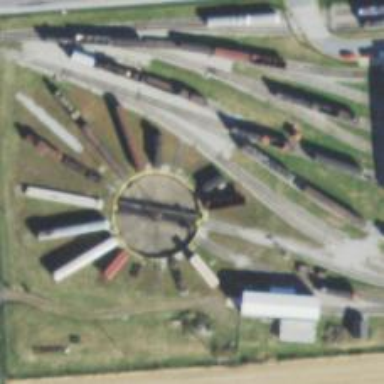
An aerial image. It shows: Preserved rail yard. The area contains preserved railway tracks.